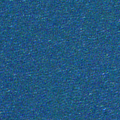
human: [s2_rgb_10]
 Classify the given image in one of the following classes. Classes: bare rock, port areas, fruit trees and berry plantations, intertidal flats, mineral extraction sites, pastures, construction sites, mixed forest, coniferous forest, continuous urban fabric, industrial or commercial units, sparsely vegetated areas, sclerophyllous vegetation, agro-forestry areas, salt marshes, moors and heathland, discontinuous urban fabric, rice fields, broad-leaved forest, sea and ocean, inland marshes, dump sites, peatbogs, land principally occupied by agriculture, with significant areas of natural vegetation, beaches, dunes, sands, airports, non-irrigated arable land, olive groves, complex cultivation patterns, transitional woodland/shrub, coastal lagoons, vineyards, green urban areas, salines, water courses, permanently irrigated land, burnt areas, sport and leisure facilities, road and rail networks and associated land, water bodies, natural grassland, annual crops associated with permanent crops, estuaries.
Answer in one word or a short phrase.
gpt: sea and ocean